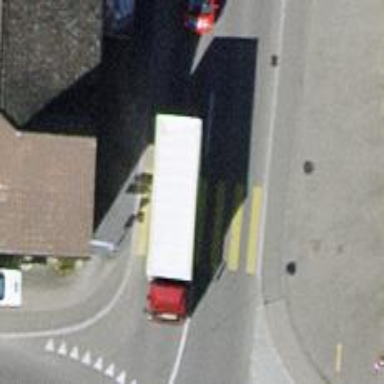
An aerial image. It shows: Uncontrolled zebra crossing on the road.